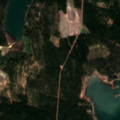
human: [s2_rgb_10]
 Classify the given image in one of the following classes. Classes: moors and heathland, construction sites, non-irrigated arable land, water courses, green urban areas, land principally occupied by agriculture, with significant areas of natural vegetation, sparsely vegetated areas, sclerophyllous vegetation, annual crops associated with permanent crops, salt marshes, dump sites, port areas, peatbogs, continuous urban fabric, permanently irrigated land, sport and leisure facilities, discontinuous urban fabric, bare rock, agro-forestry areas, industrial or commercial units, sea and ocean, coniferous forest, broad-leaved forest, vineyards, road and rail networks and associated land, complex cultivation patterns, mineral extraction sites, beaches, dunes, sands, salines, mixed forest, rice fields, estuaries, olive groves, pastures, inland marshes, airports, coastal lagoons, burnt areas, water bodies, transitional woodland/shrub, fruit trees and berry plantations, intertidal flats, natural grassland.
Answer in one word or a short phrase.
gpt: non-irrigated arable land, coniferous forest, mixed forest, sea and ocean